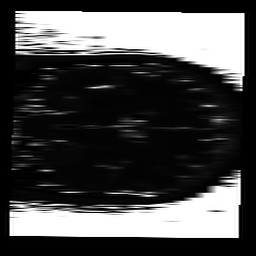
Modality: T2map
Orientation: coronal
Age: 36
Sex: female
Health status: ill